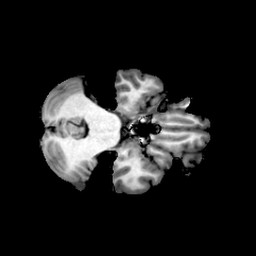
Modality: T1w
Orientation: axial
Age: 22
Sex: female
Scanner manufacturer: philips
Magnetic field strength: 3 T
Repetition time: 0.0082 s
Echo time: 0.0037 s